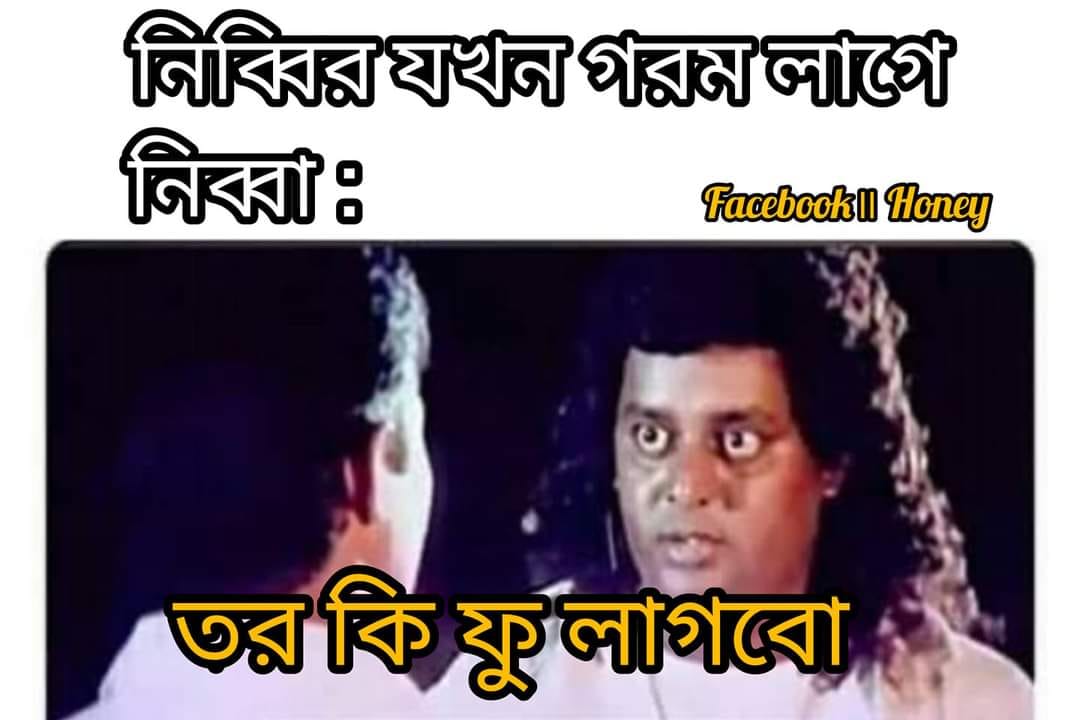
Text: নিব্বির যখন গরম লাগে, নিব্বাঃ তর কি ফু লাগবো
Label: Non Hate